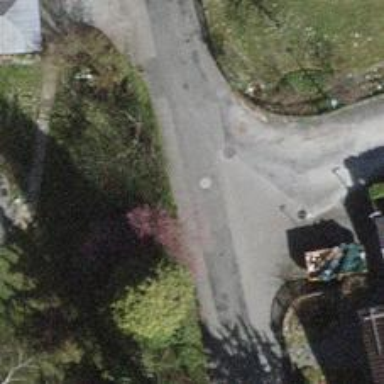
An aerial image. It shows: Smooth asphalt road in residential area.